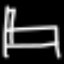
Label: bed